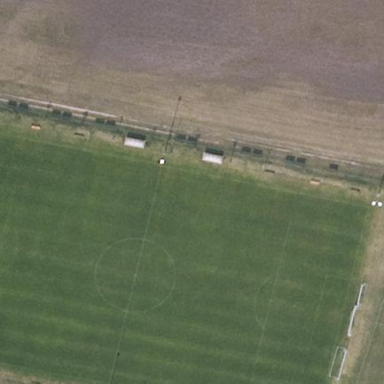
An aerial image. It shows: Soccer pitch with grass surface for leisure and sports.